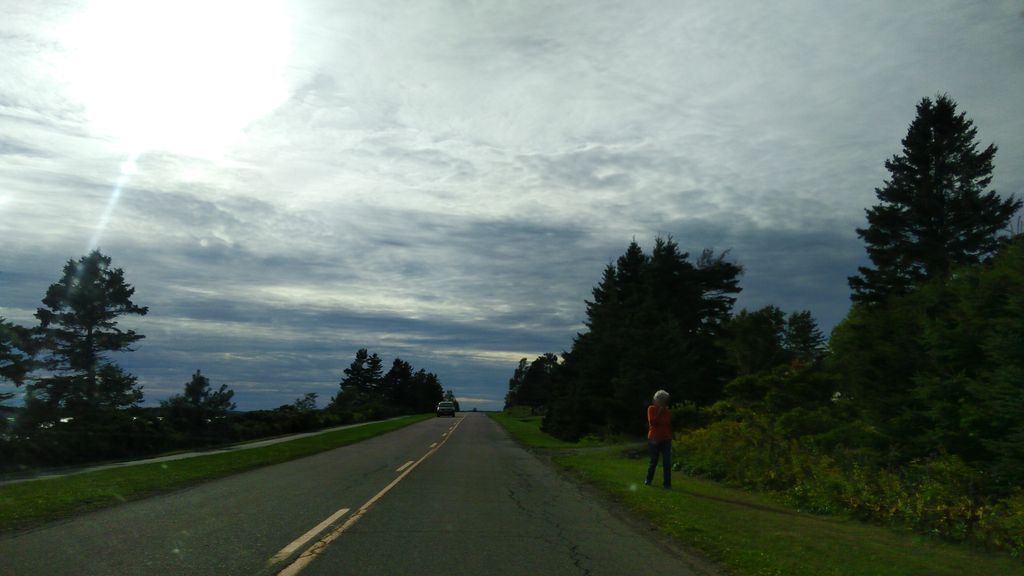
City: charlottetown